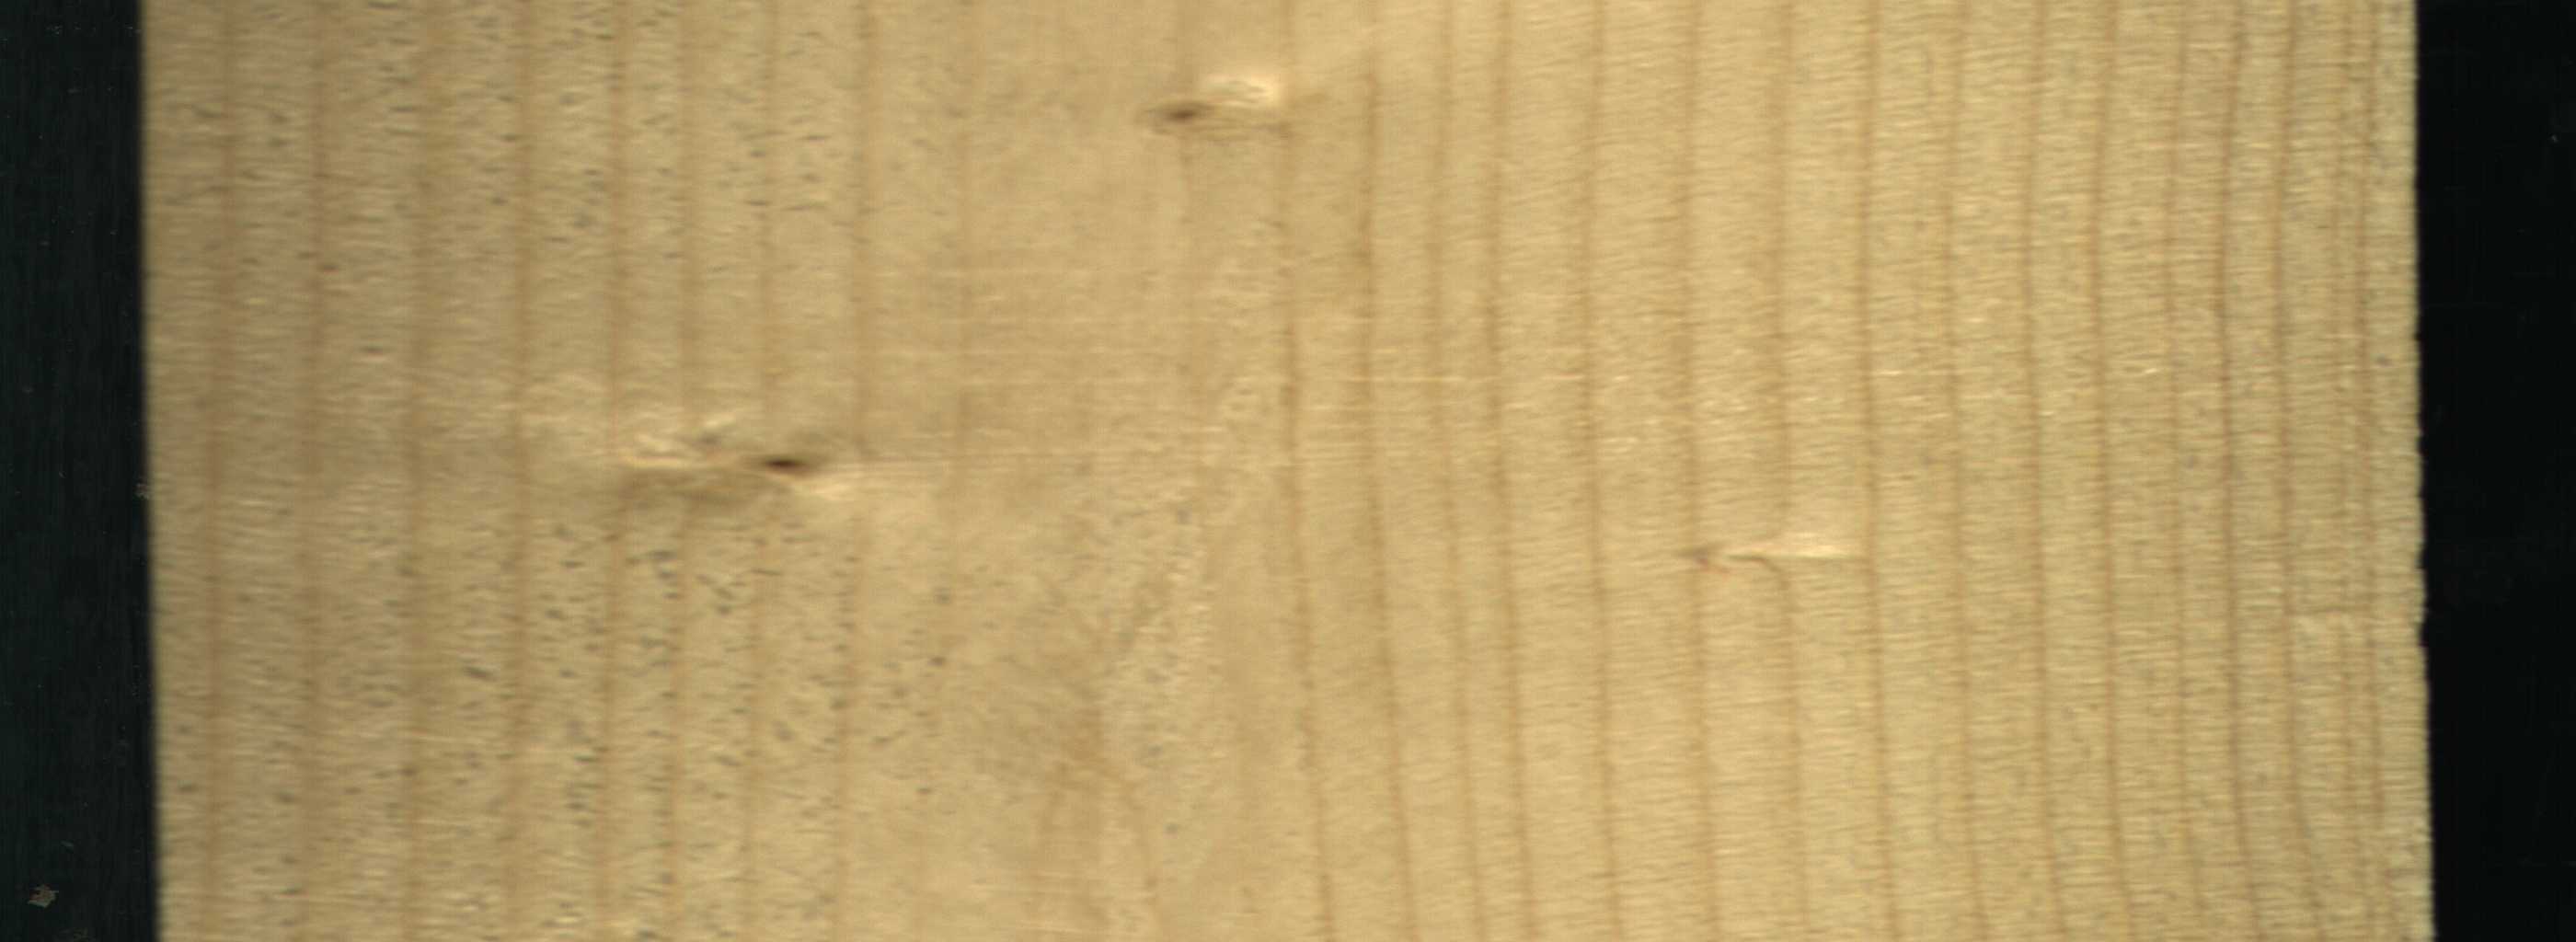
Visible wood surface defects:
Live_Knot
Live_Knot